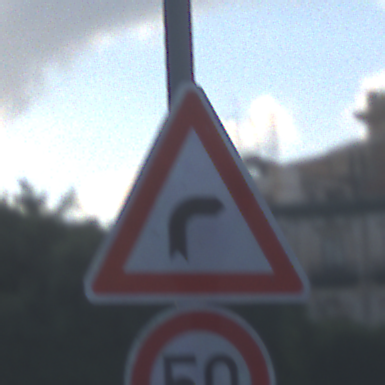
Verkehrszeichen: KurveRechts
Zusatzzeichen unten: Geschwindigkeit50
Umgebung: Outdoor, Urban
Tageszeit: SunriseSunset
Wetter: PartlyCloudy
Licht: Natural
Jahreszeit: NotSpecified
Kontrast: LowContrast